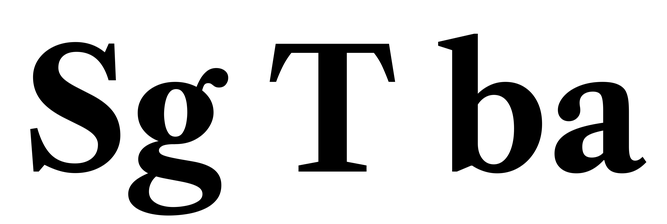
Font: LibreCaslonText_Bold